Aerial crown-view tile of a tropical tree (Barro Colorado Island, Panama), acquired 20241112:
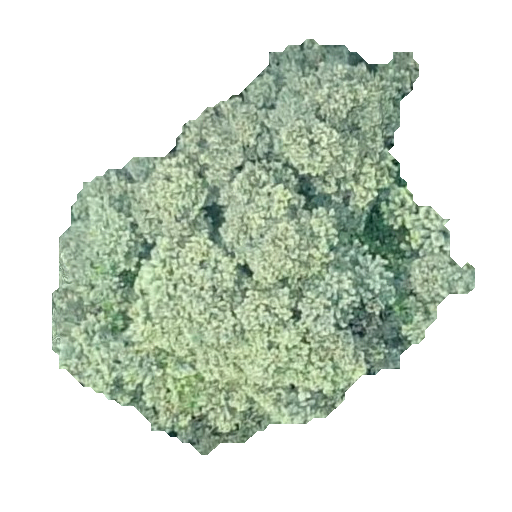
Species: Luehea seemannii
GBIF accepted scientific name: Luehea seemannii
Crown area: 171.436 m²